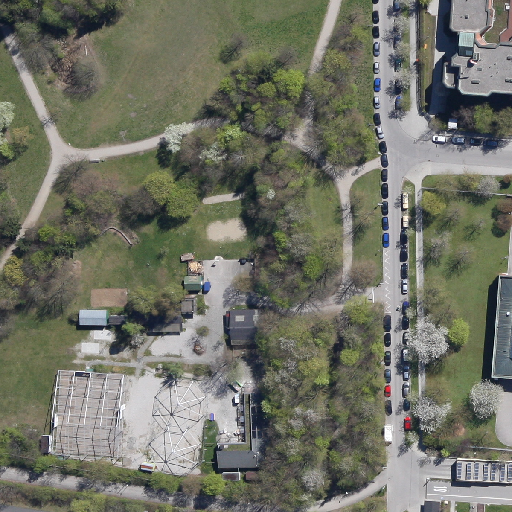
Referring expression: road